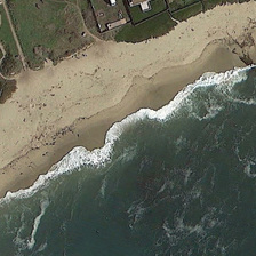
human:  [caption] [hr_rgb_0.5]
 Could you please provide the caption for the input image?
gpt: The sea is close to yellow beaches and some grass.

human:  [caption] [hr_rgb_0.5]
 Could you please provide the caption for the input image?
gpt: The sea is close to yellow beaches and grasslands.

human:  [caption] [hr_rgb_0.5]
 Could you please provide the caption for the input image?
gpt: A sea near a yellow beach and some grass.

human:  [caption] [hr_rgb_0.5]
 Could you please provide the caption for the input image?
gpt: The sea is close to yellow sand beaches and grasslands.

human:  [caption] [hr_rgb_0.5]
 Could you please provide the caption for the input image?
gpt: An ocean is near a yellow beach and some grass.